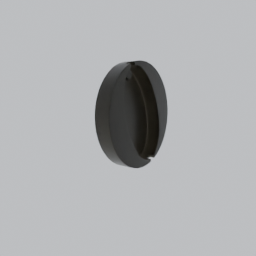
Label: tools